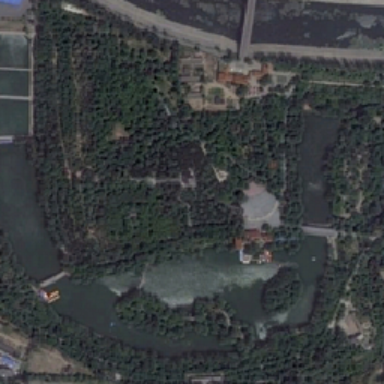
Big trees and rivers .